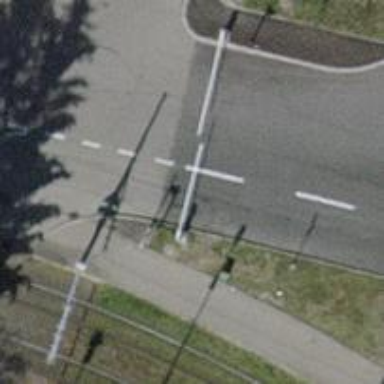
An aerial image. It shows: Lift gate barrier.